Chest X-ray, PA view. Patient: 58 years old, sex F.
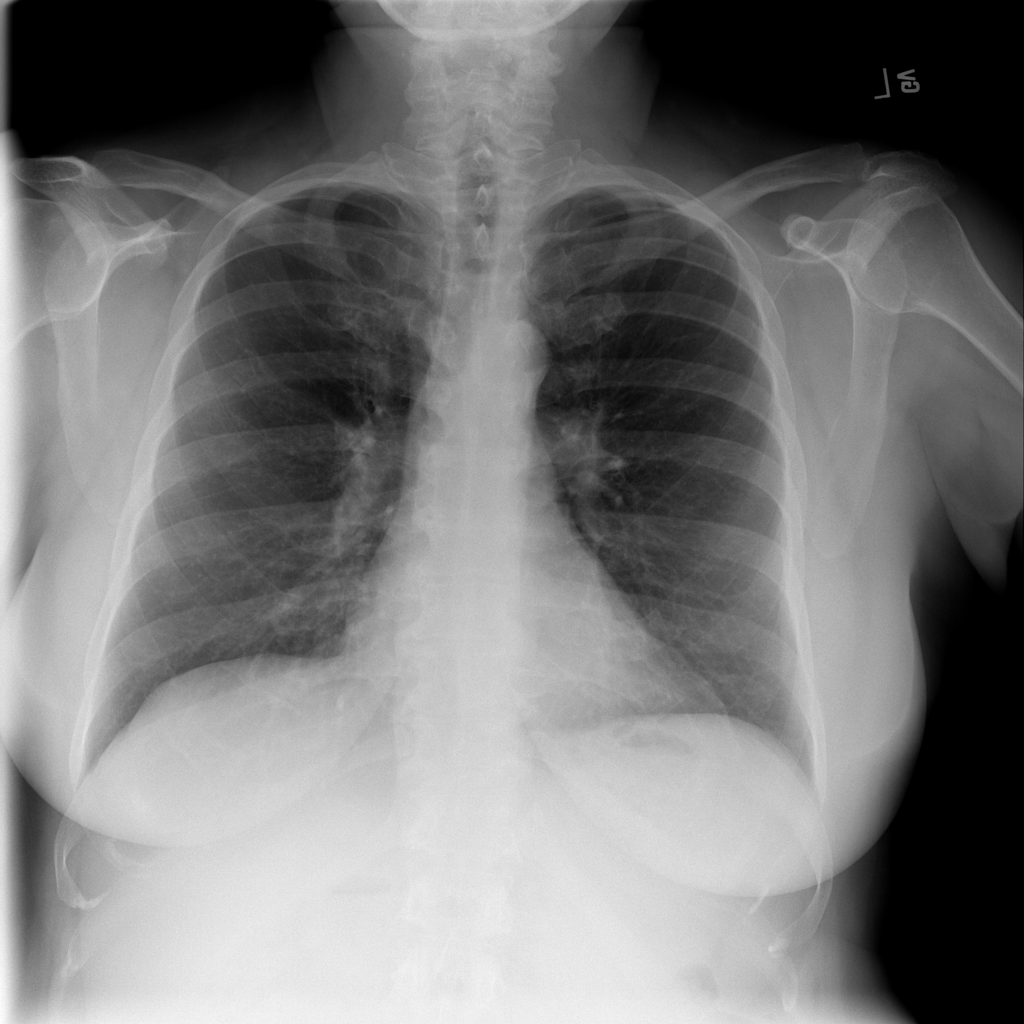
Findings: No Finding